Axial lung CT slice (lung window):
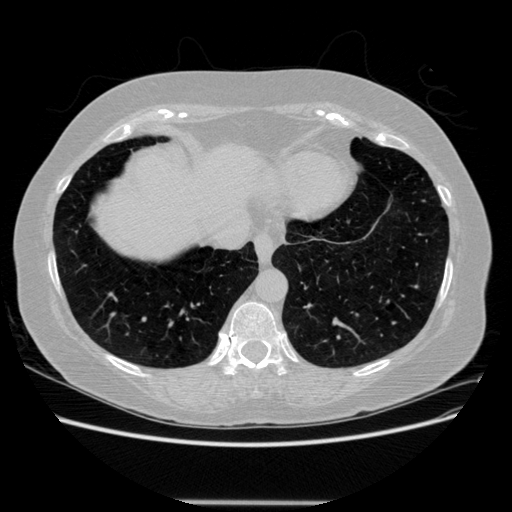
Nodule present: no